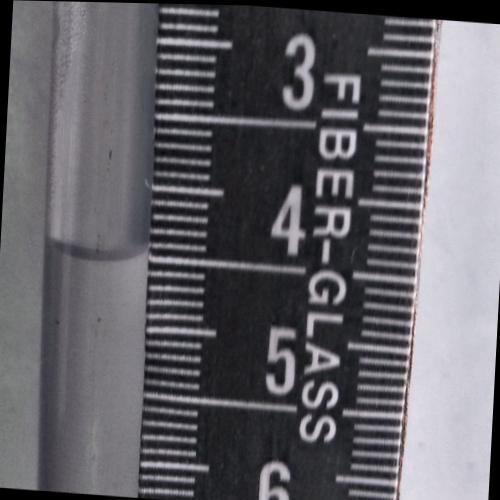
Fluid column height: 4.5 cm